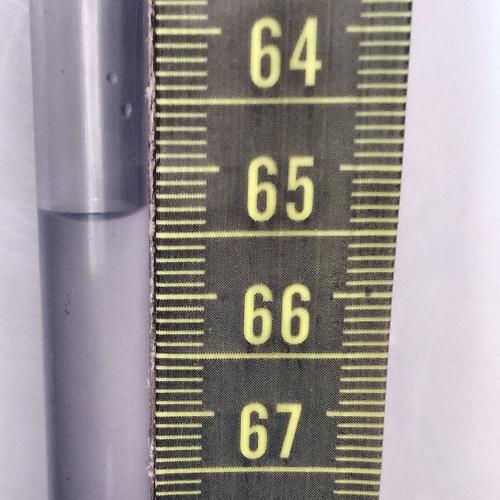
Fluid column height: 65.3 cm